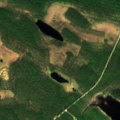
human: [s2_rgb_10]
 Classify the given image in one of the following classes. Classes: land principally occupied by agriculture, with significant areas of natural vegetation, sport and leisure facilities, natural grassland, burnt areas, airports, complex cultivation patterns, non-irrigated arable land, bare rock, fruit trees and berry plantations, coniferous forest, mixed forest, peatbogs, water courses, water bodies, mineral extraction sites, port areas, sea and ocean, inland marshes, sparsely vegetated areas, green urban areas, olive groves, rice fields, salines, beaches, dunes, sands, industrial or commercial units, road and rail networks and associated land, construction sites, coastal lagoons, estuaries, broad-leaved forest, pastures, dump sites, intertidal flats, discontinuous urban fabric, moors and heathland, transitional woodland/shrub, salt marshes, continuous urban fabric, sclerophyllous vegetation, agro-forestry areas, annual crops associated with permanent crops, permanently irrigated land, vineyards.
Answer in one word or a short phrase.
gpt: coniferous forest, mixed forest